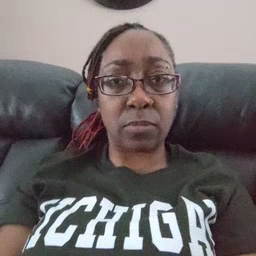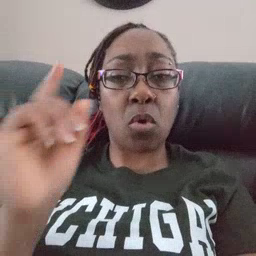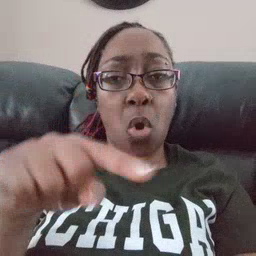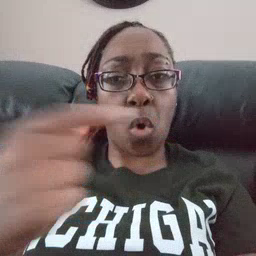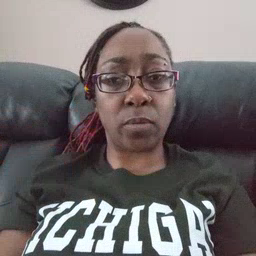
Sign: go